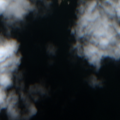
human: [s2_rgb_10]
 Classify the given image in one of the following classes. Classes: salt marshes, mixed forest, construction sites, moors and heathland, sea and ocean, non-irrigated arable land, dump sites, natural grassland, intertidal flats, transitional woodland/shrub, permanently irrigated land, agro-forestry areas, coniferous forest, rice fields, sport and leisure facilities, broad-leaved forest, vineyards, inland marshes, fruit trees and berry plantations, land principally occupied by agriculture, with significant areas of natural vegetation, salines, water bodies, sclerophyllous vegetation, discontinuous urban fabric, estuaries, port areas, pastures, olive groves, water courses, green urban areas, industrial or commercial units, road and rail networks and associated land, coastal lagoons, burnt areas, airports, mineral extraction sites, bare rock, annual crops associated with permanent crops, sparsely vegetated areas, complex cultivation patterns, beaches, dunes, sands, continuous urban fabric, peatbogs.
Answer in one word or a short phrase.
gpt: coniferous forest, sea and ocean